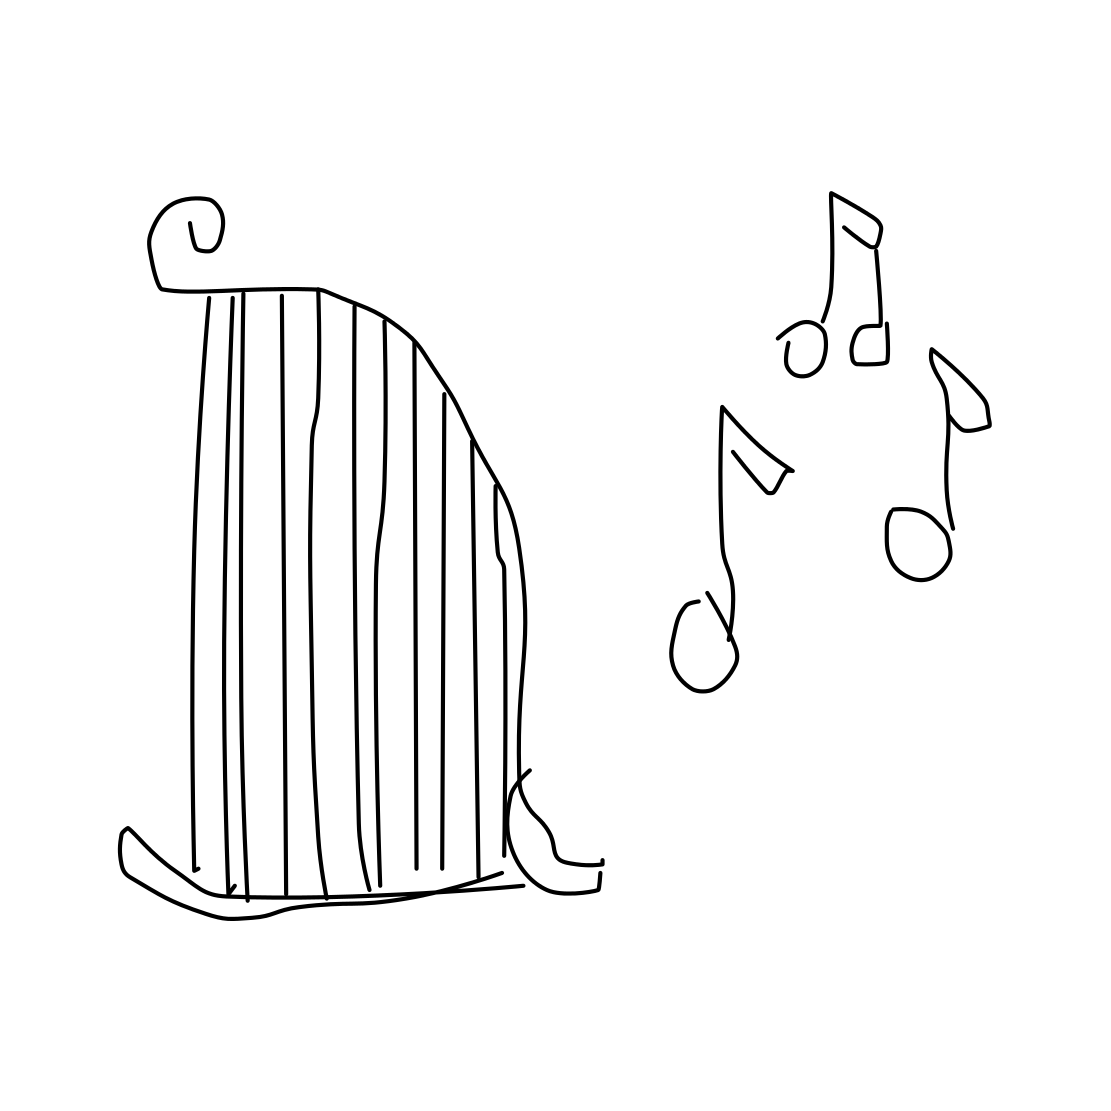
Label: harp